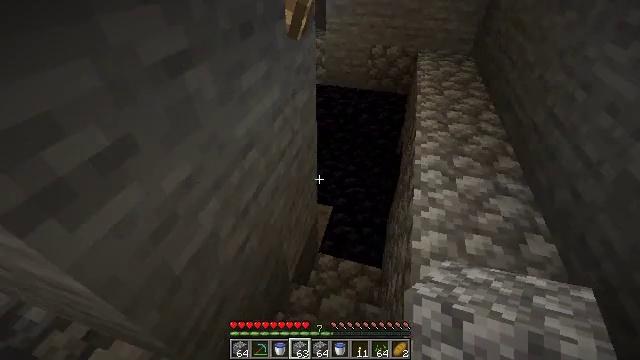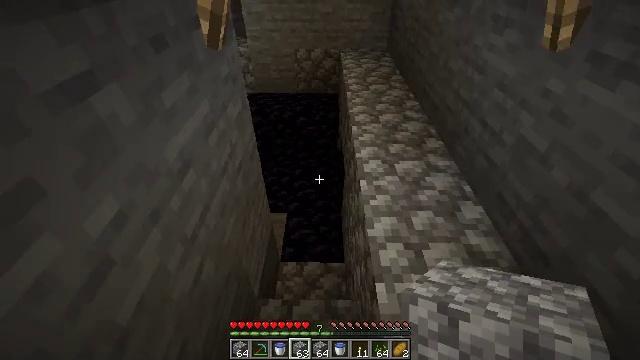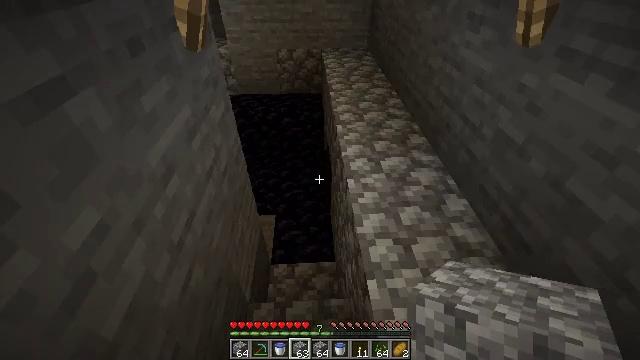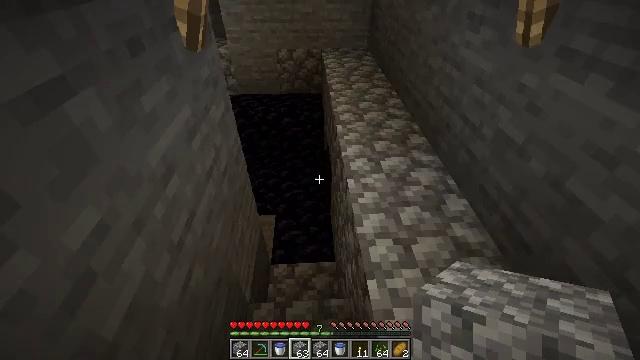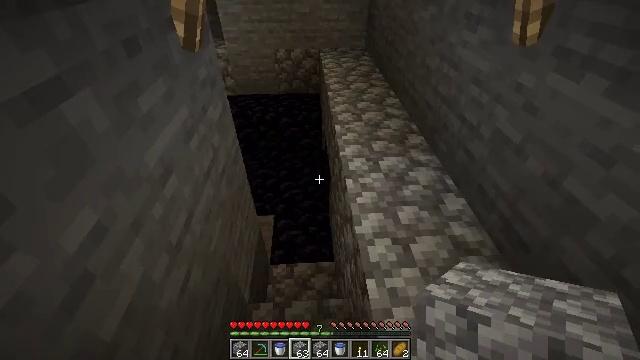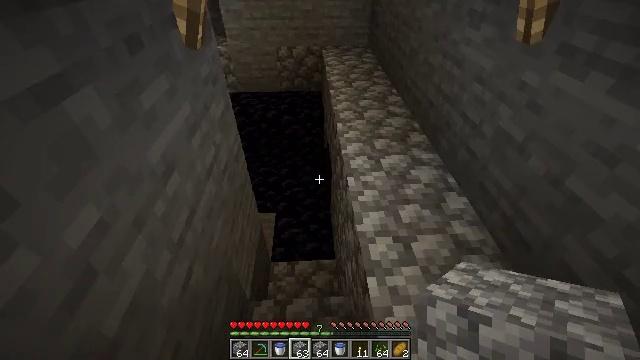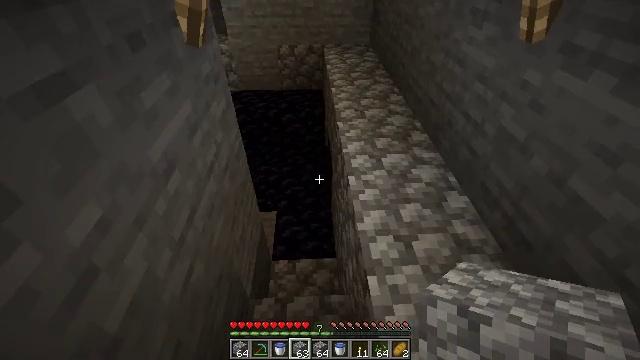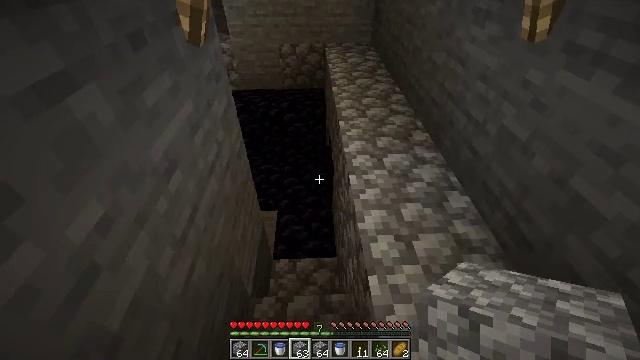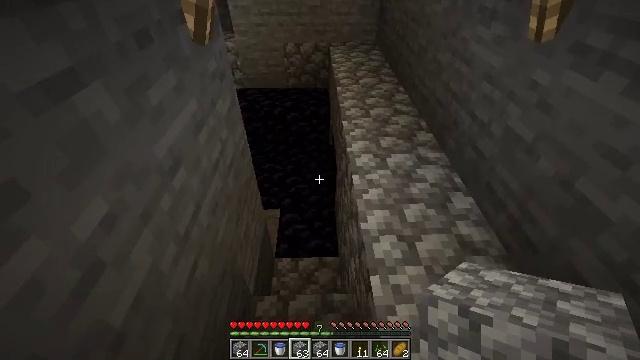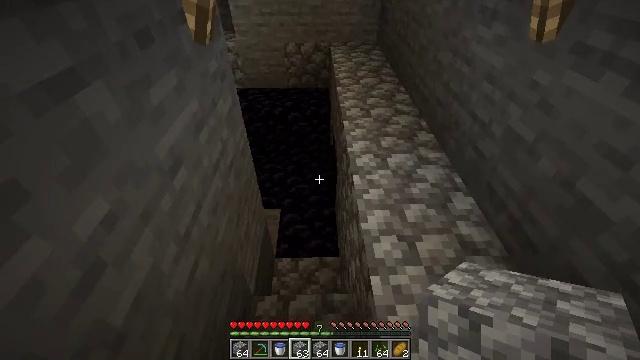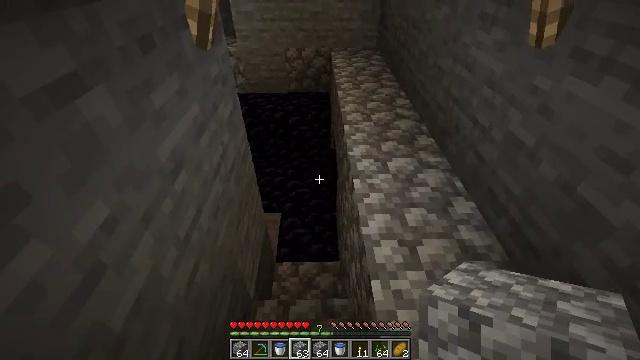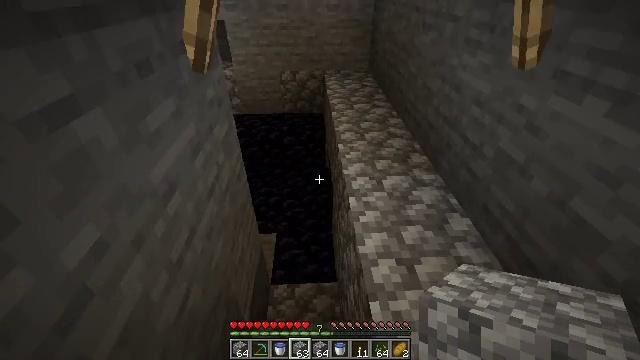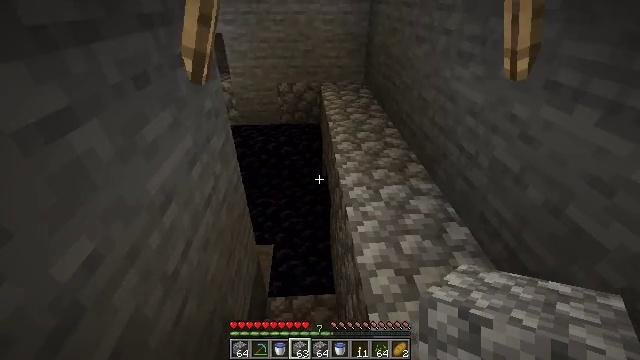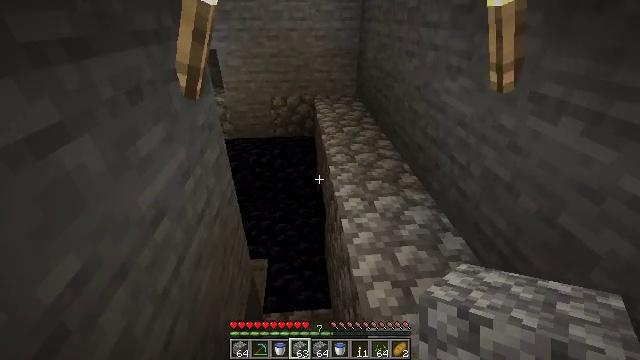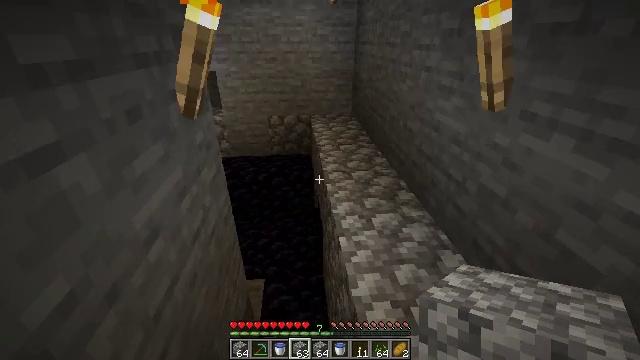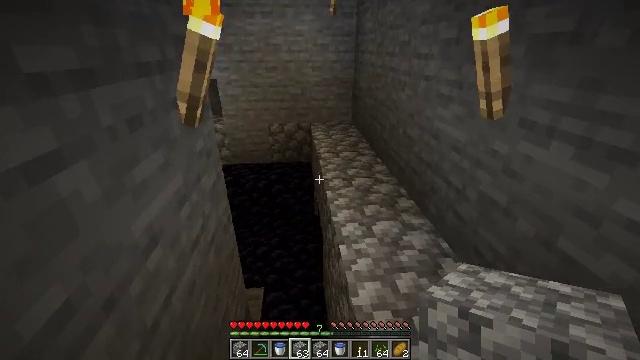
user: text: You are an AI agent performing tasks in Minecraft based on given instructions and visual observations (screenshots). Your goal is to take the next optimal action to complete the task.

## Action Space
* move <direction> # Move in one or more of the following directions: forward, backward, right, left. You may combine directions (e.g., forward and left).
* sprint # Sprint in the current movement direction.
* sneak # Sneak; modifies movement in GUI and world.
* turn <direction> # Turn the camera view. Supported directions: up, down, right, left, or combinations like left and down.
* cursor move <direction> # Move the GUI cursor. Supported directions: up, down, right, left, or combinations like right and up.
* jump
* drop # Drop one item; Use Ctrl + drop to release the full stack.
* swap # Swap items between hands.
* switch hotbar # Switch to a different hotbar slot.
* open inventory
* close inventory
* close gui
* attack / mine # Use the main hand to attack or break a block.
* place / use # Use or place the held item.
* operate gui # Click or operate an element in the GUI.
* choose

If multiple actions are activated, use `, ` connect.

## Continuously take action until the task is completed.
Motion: motion action
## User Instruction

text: Mine the furnace to collect it.
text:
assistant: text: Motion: turn right
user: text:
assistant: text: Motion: turn right
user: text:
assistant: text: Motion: no_op
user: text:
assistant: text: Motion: no_op
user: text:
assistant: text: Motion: no_op
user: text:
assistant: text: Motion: no_op
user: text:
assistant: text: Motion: no_op
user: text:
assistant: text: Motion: no_op
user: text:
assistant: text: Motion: no_op
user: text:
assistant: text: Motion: no_op
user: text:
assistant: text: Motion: turn right and up
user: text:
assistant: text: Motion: turn up
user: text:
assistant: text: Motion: turn right and up
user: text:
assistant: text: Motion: turn up
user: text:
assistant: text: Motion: turn up
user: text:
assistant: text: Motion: no_op
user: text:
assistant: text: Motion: turn right
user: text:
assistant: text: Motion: turn right and up
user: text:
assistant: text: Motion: turn right
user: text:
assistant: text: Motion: turn right
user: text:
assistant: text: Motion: turn right
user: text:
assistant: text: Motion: no_op
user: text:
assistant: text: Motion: no_op
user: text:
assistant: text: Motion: no_op
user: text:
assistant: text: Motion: no_op
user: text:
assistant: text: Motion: no_op
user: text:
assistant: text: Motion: turn right and down
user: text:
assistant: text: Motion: turn right and down
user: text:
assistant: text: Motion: turn right and down
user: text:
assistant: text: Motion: turn right and down